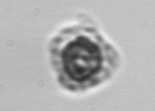
Label: Emiliania_huxleyi